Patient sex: M
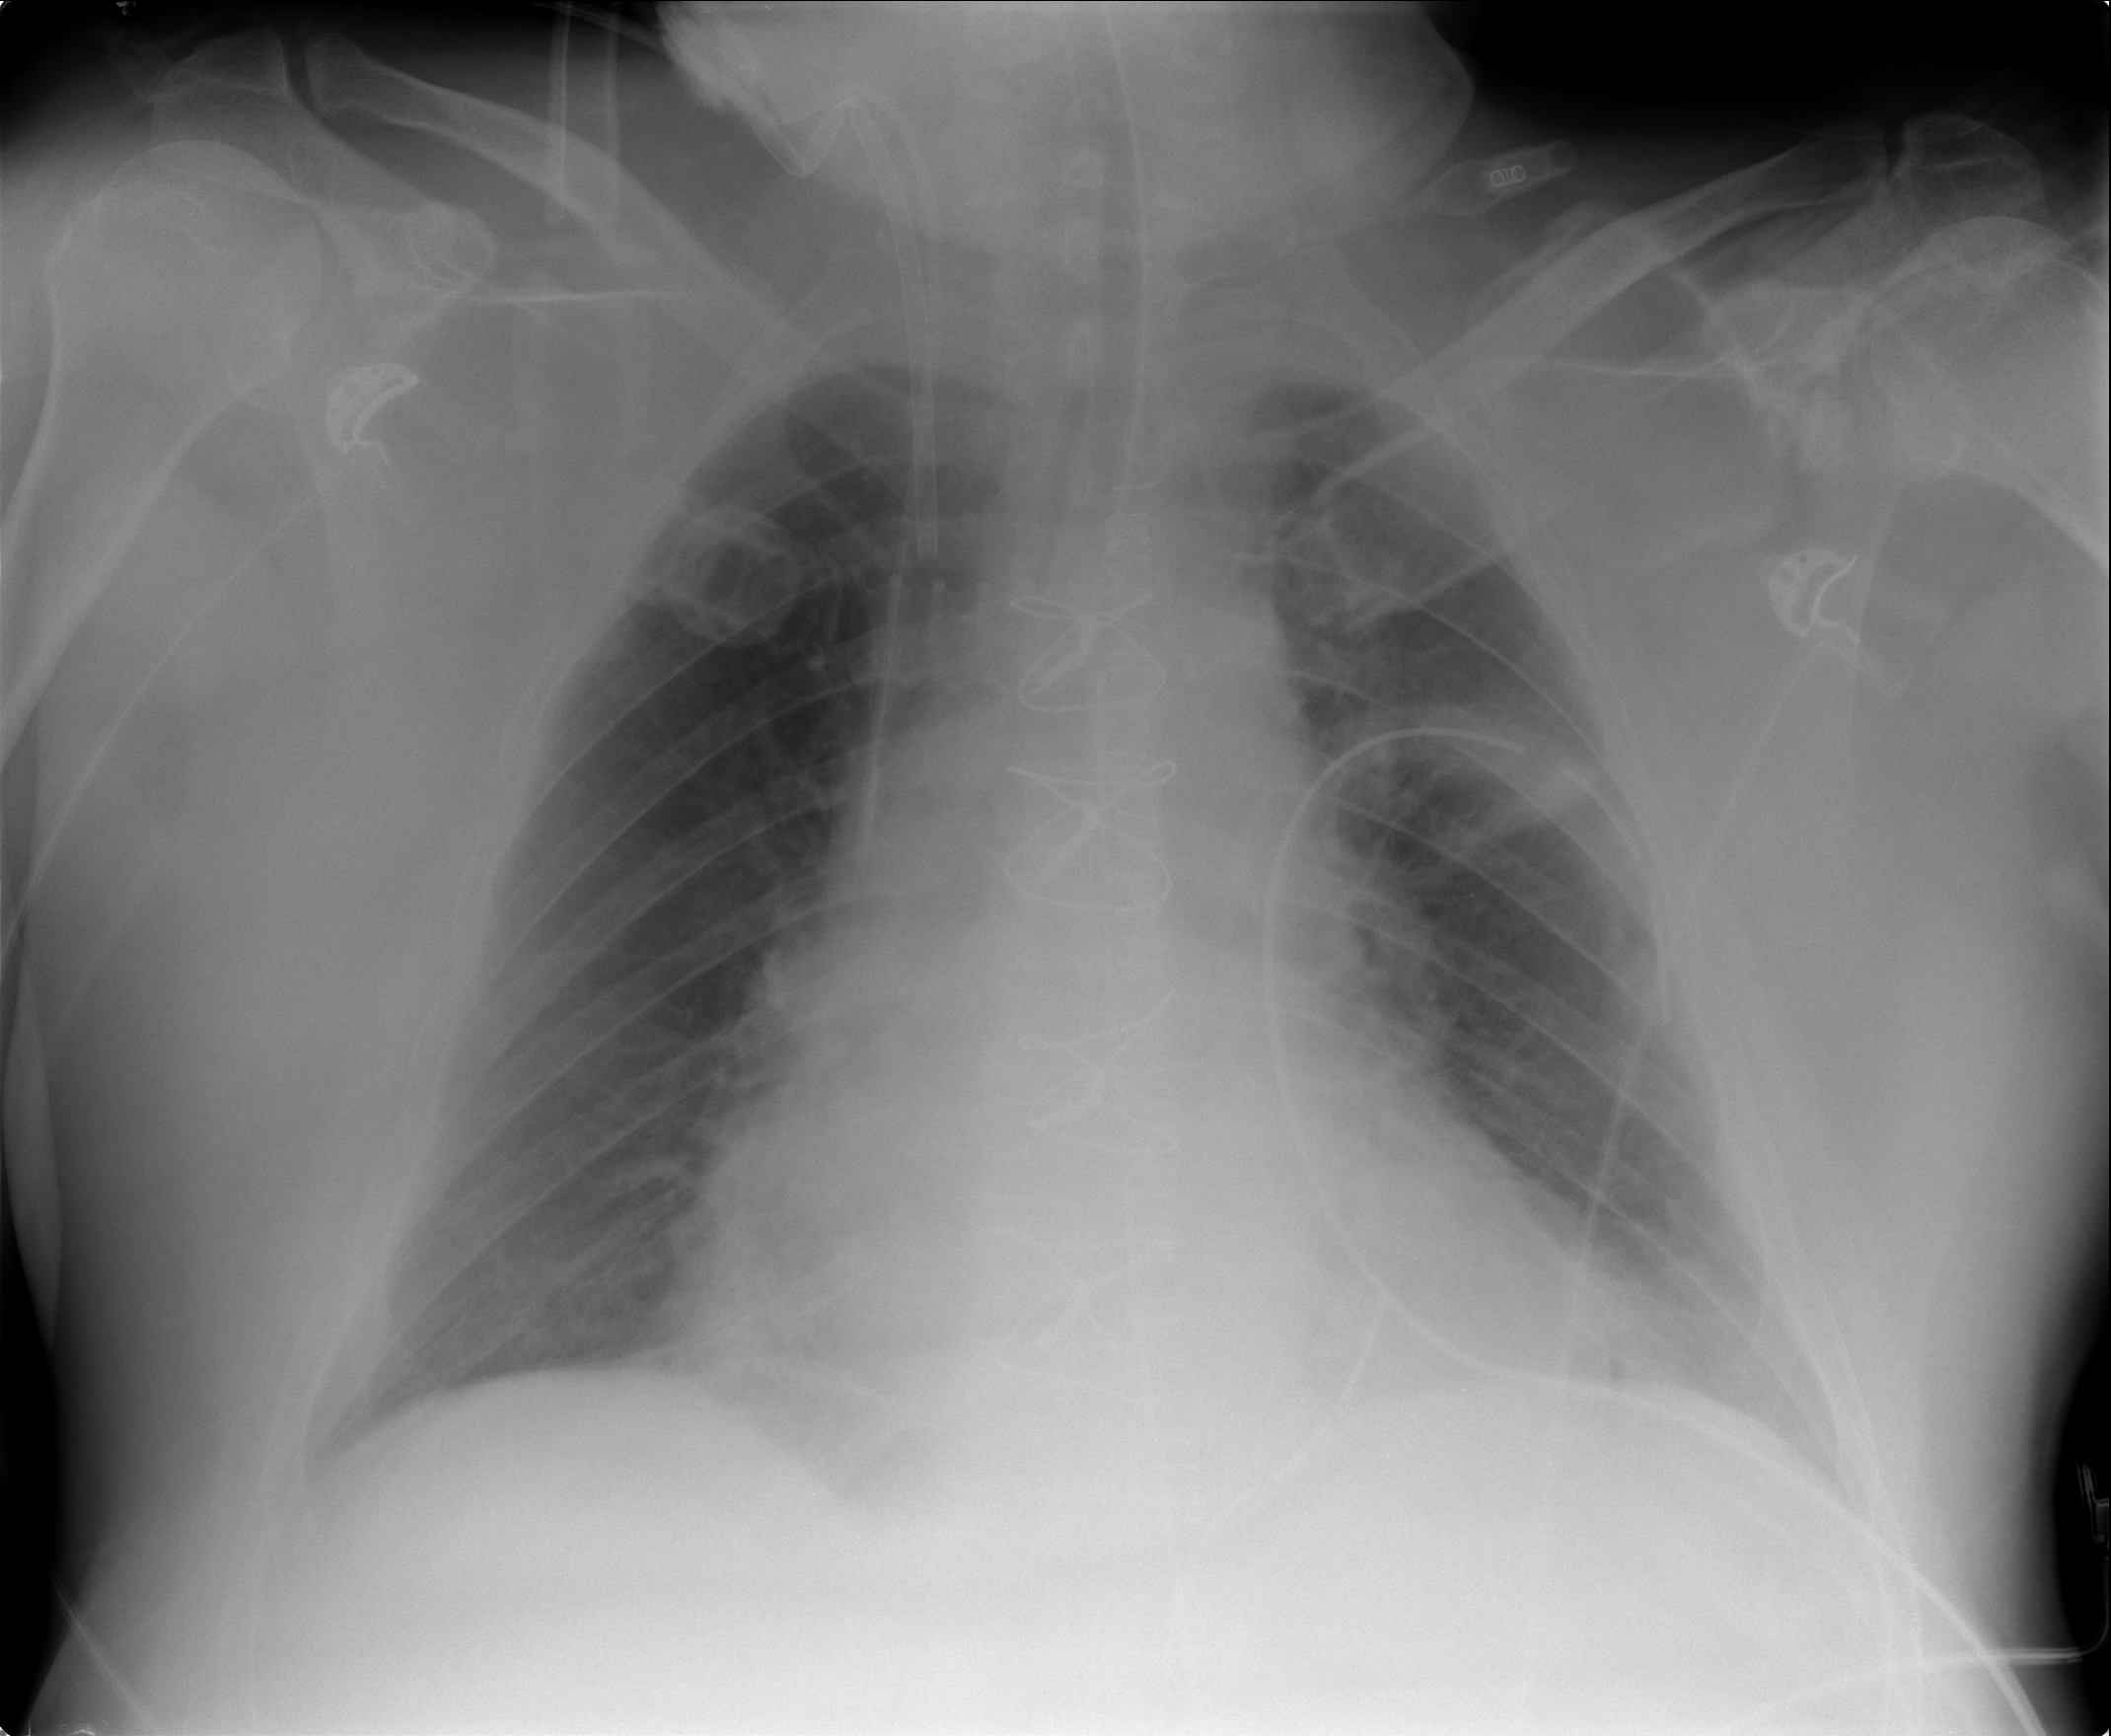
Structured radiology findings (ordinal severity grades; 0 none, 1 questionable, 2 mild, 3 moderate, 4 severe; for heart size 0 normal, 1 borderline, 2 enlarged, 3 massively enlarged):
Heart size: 1
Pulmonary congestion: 0
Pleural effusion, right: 0
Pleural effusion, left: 1
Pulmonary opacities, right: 0
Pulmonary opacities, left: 0
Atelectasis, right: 0
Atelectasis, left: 2